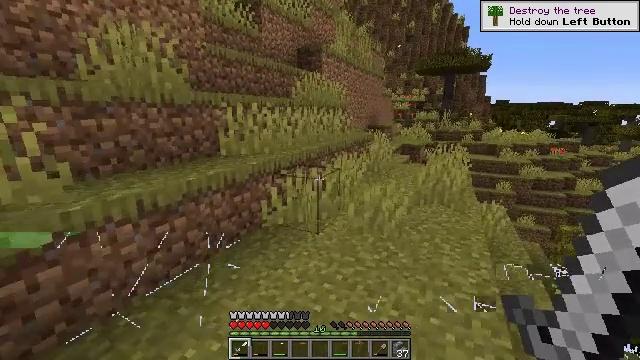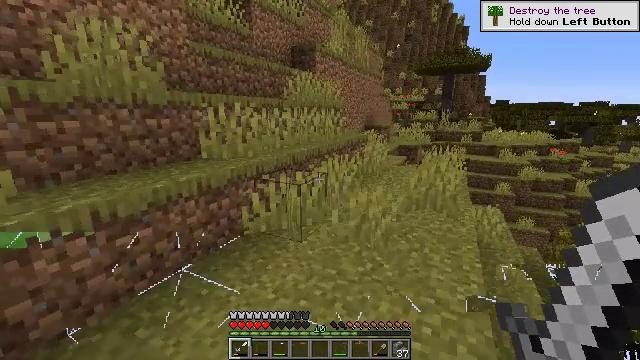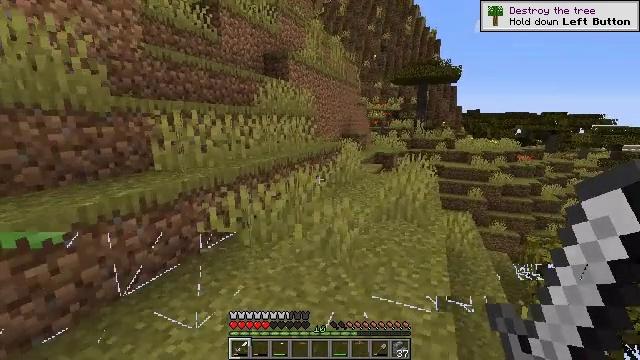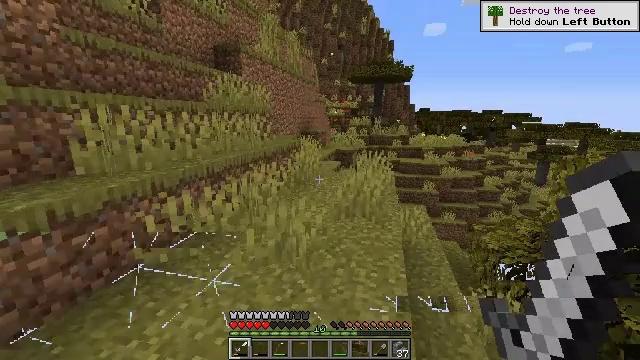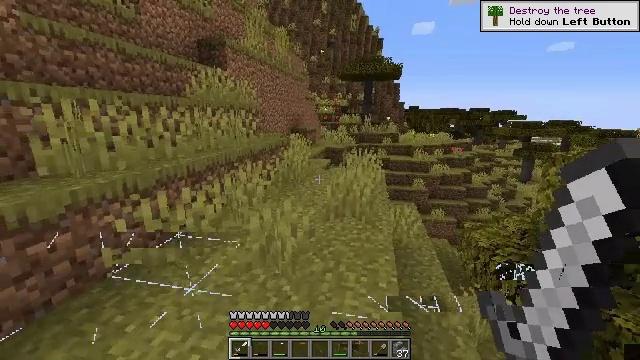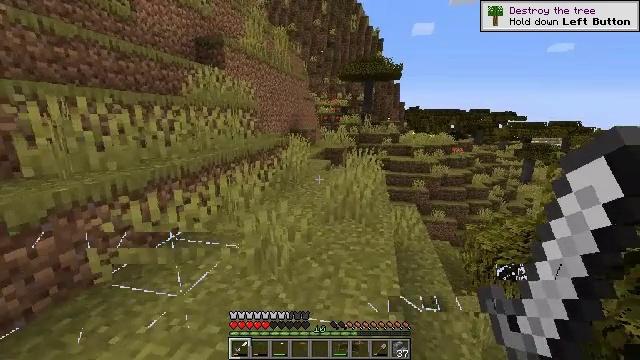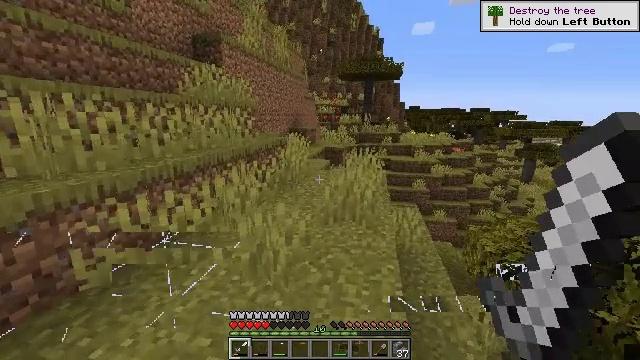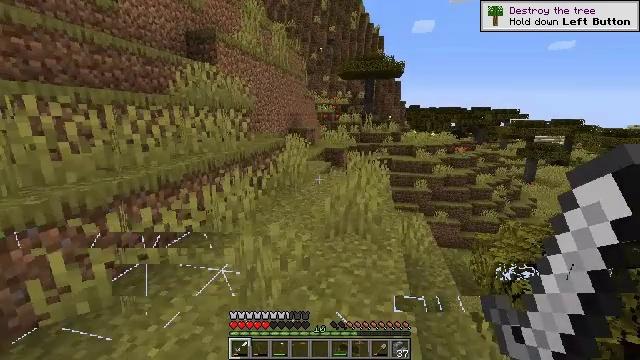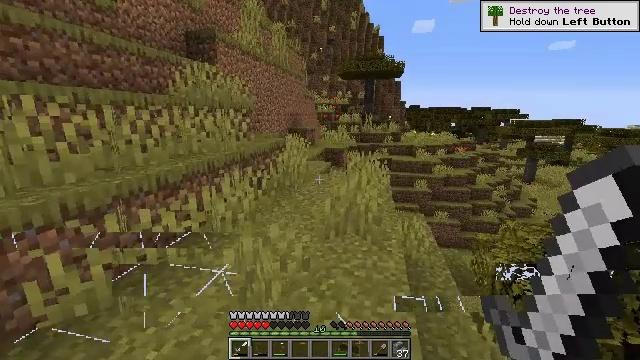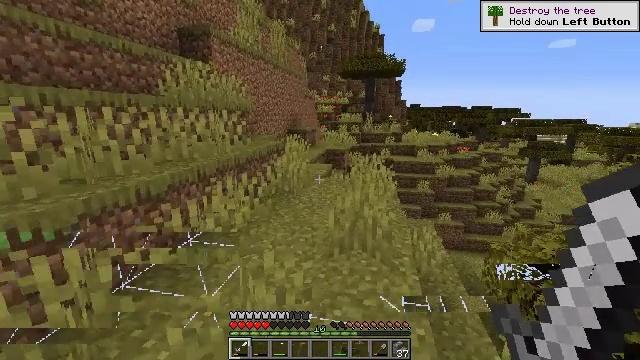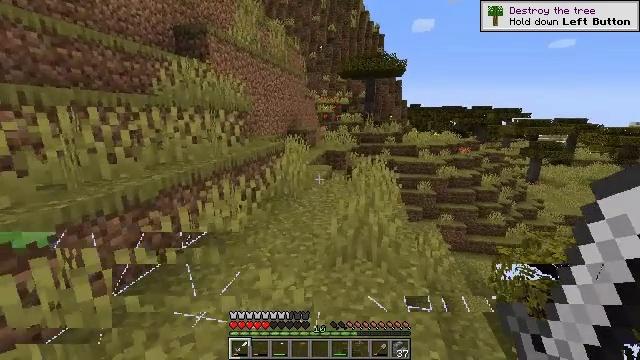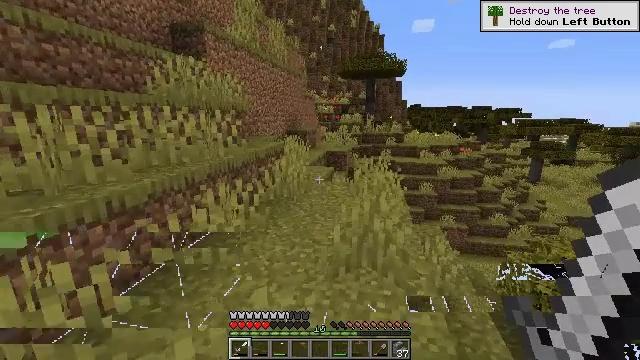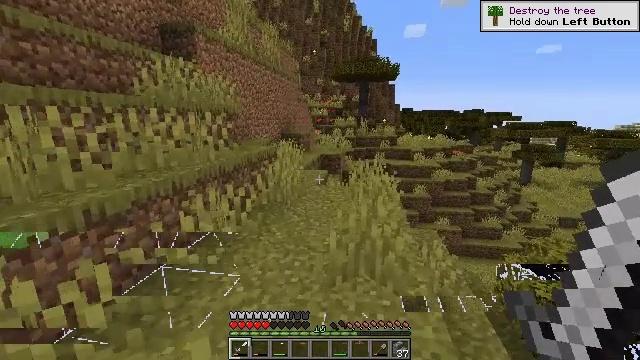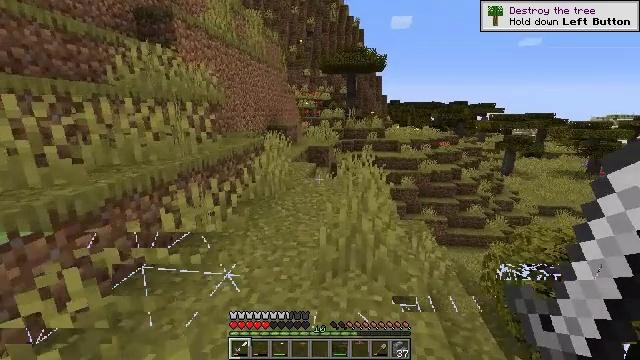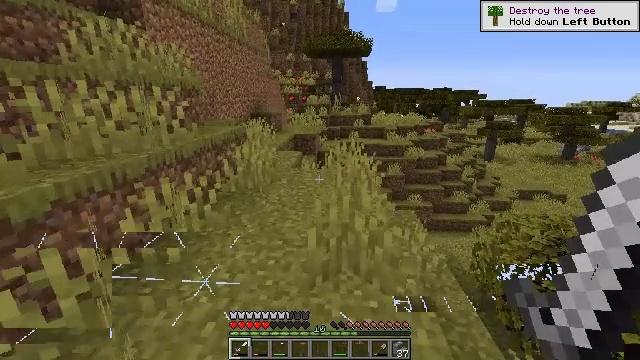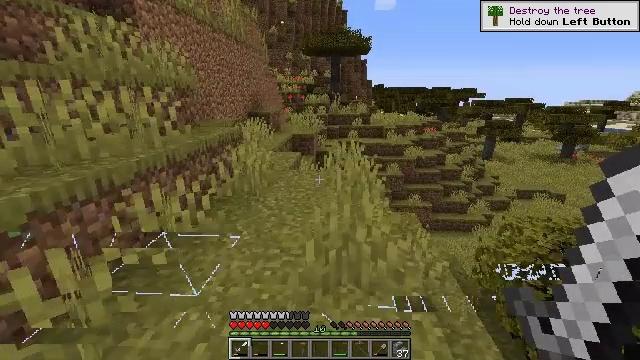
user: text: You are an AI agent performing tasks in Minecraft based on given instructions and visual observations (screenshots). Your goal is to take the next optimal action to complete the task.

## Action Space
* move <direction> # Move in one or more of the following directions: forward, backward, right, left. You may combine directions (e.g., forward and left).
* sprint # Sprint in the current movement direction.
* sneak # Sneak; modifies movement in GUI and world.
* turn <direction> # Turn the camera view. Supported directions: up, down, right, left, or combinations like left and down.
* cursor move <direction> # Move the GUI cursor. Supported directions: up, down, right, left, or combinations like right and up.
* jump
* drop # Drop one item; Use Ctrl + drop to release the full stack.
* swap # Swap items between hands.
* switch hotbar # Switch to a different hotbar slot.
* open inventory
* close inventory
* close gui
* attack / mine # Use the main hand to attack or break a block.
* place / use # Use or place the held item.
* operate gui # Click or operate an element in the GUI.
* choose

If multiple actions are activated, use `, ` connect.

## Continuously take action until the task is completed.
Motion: motion action
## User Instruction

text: Collect the cobblestone stairs.
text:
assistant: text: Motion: move forward and move right
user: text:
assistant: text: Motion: move forward and move right, turn right and up
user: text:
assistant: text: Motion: move forward, turn right
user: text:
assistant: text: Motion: move forward, turn right
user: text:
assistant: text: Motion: move forward
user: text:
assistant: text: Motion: move forward
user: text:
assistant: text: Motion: move forward
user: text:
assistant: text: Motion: move forward
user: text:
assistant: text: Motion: move forward
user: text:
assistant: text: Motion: move forward
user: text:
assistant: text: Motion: move forward
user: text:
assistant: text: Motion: move forward, turn right
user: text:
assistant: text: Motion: move forward, turn right and down
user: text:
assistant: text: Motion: move forward, turn right and down
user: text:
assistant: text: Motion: move forward
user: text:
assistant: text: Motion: move forward
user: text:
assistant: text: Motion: move forward
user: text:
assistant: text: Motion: move forward
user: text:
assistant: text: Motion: move forward
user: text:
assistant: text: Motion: move forward
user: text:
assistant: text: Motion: move forward
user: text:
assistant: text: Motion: move forward
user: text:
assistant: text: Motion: move forward
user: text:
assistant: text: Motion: move forward
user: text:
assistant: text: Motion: move forward
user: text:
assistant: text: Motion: move forward
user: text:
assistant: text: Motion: move forward
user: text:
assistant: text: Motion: move forward
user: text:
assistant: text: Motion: move forward
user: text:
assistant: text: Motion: move forward